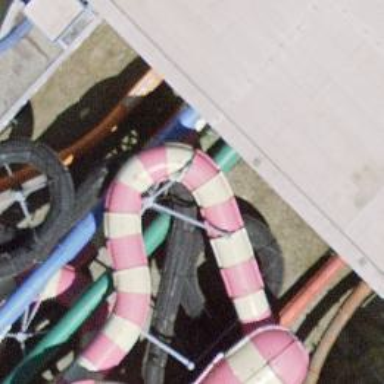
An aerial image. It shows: Black water slide designed for family rafting.